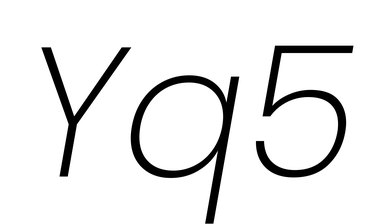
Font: Poppins-ExtraLightItalic